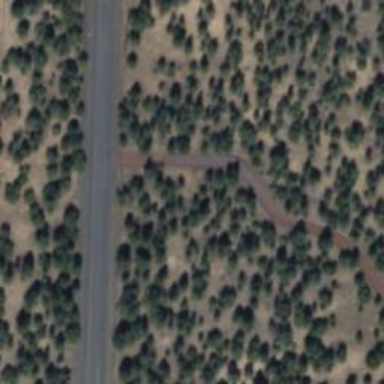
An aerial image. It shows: Unclassified road.